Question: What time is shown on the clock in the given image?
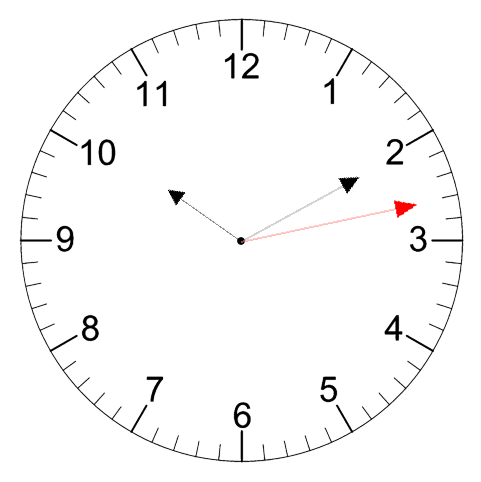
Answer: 10:10:13